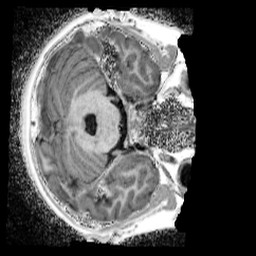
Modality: UNIT1_denoised
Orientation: axial
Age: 11
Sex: male
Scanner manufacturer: siemens
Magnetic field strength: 3 T
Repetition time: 4 s
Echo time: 0.00299 s